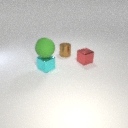
small cyan metal cube to the left of small red metal cube